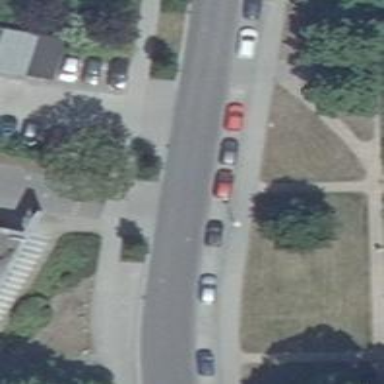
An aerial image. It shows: Residential road with asphalt surface. It includes parallel parking on the left lane.